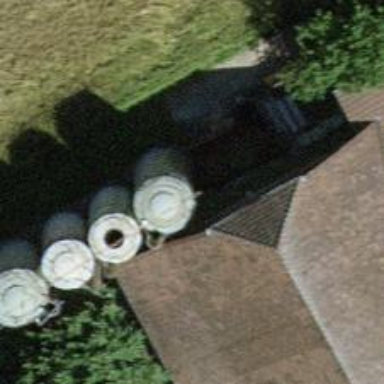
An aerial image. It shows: Silo.